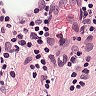
Metastatic tissue present: yes